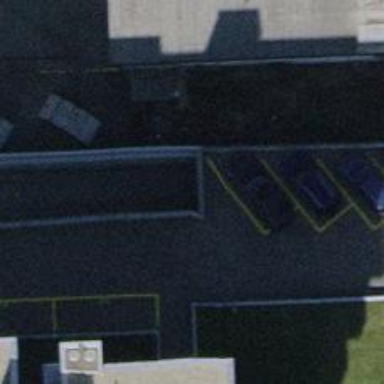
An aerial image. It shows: Parking entrance.